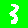
Digit: 3